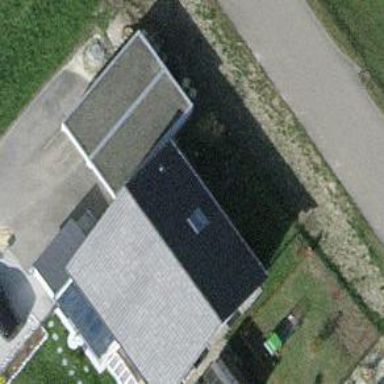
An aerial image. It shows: Garage.